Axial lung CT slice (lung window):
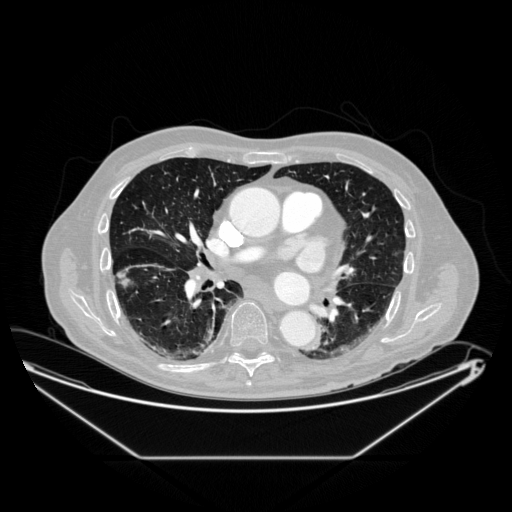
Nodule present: yes
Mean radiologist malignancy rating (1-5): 3.5